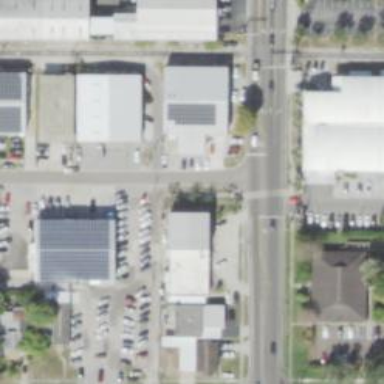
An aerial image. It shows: Alley classified as service road.